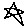
Label: star